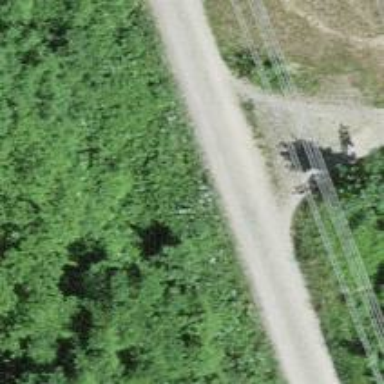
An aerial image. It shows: Track with fine gravel surface of grade2 quality.